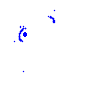
Particle: pion